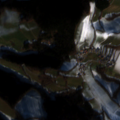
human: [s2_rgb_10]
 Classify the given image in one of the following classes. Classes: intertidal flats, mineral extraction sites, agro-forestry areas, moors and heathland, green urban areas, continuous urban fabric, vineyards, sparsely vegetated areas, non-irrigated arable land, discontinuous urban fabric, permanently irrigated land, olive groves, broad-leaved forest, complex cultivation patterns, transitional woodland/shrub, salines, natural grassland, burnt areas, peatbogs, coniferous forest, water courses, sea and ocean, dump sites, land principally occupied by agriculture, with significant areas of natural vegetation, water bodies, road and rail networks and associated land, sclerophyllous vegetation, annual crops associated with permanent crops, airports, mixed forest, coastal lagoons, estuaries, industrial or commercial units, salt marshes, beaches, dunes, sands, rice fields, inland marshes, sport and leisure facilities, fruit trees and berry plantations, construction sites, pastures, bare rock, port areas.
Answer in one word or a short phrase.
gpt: non-irrigated arable land, pastures, complex cultivation patterns, land principally occupied by agriculture, with significant areas of natural vegetation, mixed forest